Question: I am working atm in a web which have lots of forms pages. In this screenshot you can see one of those pages:

The layout is basic. There is a container for every element group, and these containers are floating left. This image is one of the "simple" ones with containers '33% width' and just one at '66%', however in many others pages there are many 'width'combinations. It's also responsive changing the widths at a 'media query breakpoint'
Every container has a 'span'an 'input'and a 'validation error span'with display:none;
To make an example to replicate my problem I have made this simple html:
'''
<div class="container padding">
<span>name:</span>
<input type="text"/>
<span class="error">validation error</span>
</div>
<div class="container">
<span>name:</span>
<input type="text"/>
<span class="error">validation error</span>
</div>
<div class="container padding">
<span>name:</span>
<input type="text"/>
<span class="error visible">validation error</span>
</div>
<div class="container ">
<span>name:</span>
<input type="text"/>
<span class="error ">validation error</span>
</div>
<div class="container padding">
<span>name:</span>
<input type="text"/>
<span class="error">validation error</span>
</div>
<div class="container ">
<span>name:</span>
<input type="text"/>
<span class="error">validation error</span>
</div>
'''
The problem is that I can't give any more 'margin-bottom'to this containers as the client have specifially asked to avoid as much as posible vertical scroll in the pages and he doesn't care if everything is very "compact" so basically when I get a validation error msg, if the container is at the left of page, it will mess all the rest of the containers as they will change position to adjust to the new container height.
In this <URL> You may see better what my problem is as english is not my first lenguaje. There's a commented class:
'''
/*.visible {display:inline;}*/
'''
when you "uncomment" it you will replicate my problem. (you can also see an image of the real form with the validation errors <URL>
I can't use 'position:absolute' on this span, there's just not enough room to show the message. What I have been trying to do for ages is that if I have a validation error on a left container all the containers below moves as if it were on a right container (like in this <URL>
I don't think this can be done just with 'css'so any 'jquery' solution will be greetly apreciated. Thanks in advance
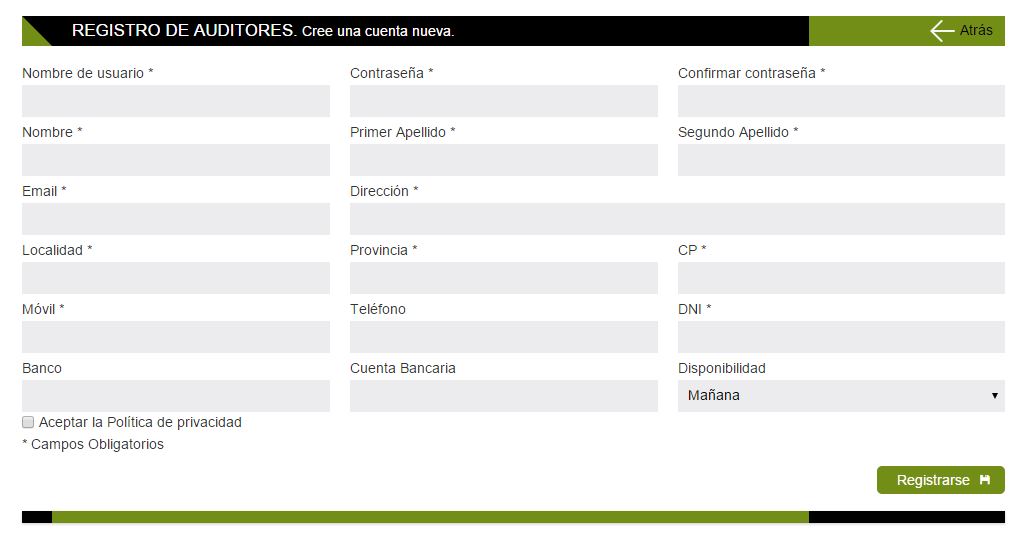
Answer: Sorry--I know this is ugly, but perhaps you could work with something like <URL>.
'''
.container.visible-error+.container:not(.padding) .error {
display: inline;
visibility: hidden;
}
.container+.container.visible-error:not(.padding) .error {
visibility: visible;
}
.container.visible-error .error {
display:inline;
}
'''